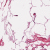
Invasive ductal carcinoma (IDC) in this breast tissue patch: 0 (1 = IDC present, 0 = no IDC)